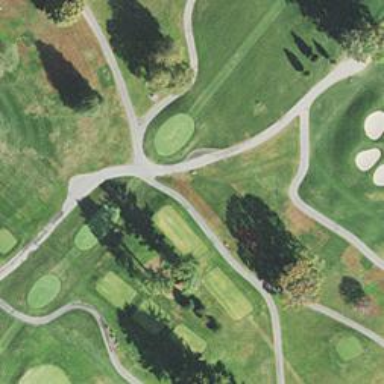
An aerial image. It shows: Service road designated as golf cart path.